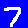
Digit: 7